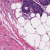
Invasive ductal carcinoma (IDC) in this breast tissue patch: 0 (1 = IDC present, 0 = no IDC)